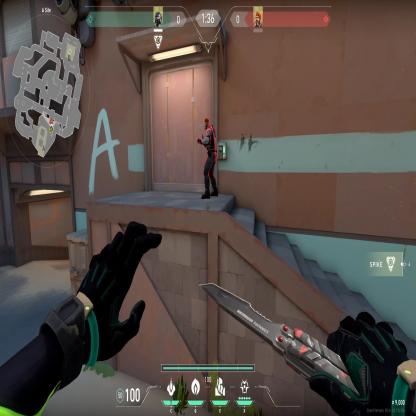
Label: enemy